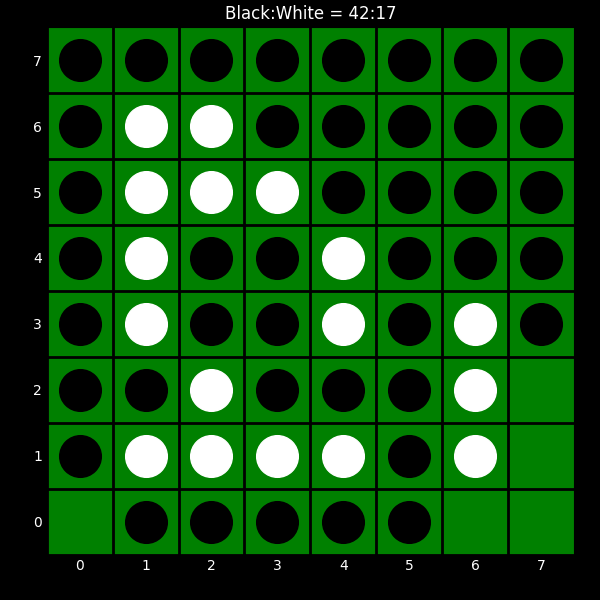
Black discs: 42
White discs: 17